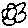
Label: flower